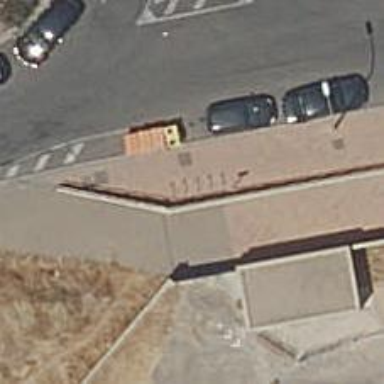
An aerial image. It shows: Bicycle parking area with stands available.